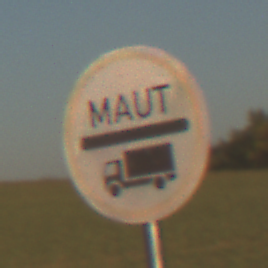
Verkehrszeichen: Mautpflicht
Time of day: SunriseSunset
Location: Outdoor (Nature)
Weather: PartlyCloudy
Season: NotSpecified
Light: Natural